Question: I pressed right mouse button and accidentally selected SOMETHING which I cannot revert anymore. Now I have a small panel on top of my editor which shows a very detailed project layout (begins with project name and goes down till method declarations). I don't want that there. How do I remove it?
Please help! Thank you!
Edit: the panel seems to represent the type hierarchy of my project.
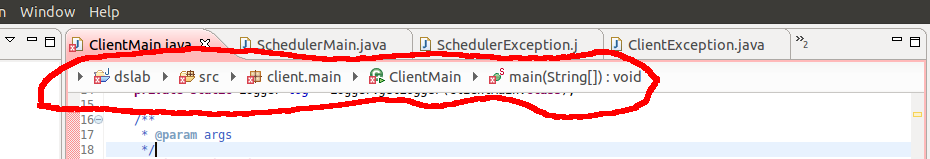
Answer: That is very simple.. 'Undo ' the breadcrumb option